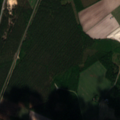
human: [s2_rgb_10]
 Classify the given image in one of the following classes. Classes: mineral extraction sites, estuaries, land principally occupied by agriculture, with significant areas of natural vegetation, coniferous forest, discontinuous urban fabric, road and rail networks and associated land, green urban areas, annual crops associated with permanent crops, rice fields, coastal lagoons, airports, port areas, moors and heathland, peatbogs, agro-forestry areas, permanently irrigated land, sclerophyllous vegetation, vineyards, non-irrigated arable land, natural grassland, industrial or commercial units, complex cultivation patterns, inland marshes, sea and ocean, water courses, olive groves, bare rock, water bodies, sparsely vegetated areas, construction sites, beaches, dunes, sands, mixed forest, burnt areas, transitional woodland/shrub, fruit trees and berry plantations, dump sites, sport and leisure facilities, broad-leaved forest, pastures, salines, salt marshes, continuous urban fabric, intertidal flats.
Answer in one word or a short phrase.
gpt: non-irrigated arable land, land principally occupied by agriculture, with significant areas of natural vegetation, coniferous forest, mixed forest